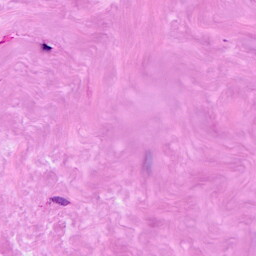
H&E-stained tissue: Breast